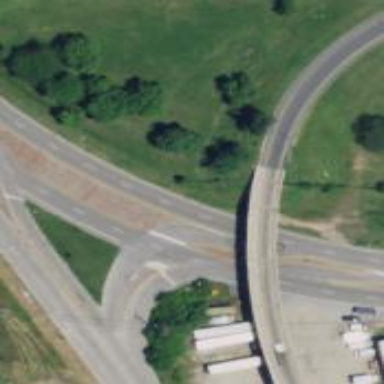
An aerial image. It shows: Secondary link road with asphalt surface.